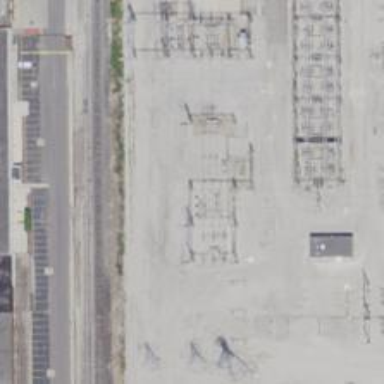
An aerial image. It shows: Switch used for power control.